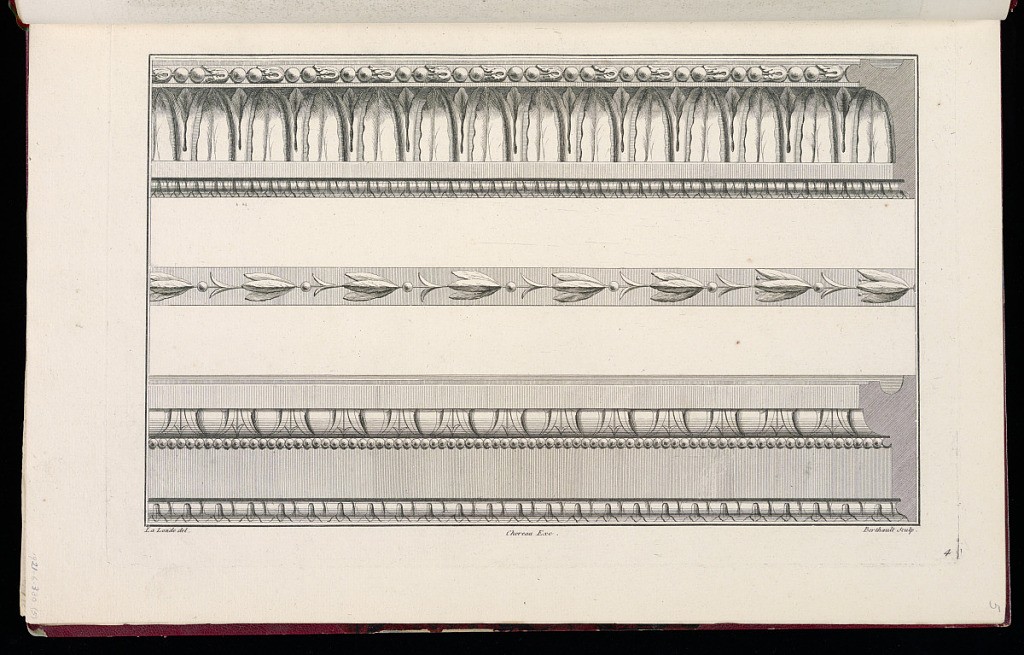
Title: Three Border Designs
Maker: Richard de Lalonde, French, active 1780–96
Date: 1785-1788
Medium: Etching on off-white laid paper
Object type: Print
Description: Three bands of border designs, stacked horizontally on the page. The top border, with cross-section on the right, is comprised of a row of repeating motifs of conical forms and leaves, above a row of lancet leaves; the middle border, features stylized leaves interspersed with a conical feature; the bottom border, also with cross-section on the right, has egg-and-dart ornamentation at its top band. The plate is signed and numbered